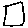
Label: square